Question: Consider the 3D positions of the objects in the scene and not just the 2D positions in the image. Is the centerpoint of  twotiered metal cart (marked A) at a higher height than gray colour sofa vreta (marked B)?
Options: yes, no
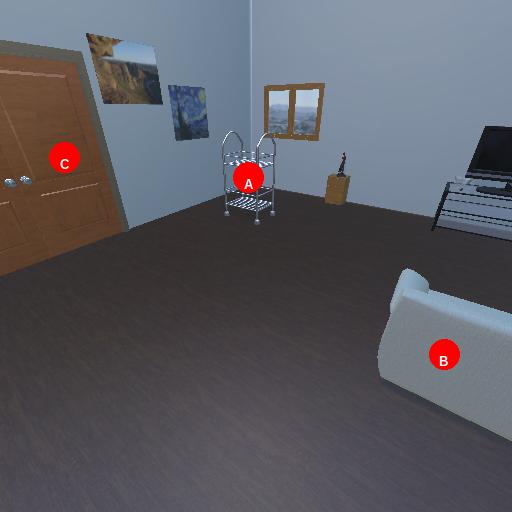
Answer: yes